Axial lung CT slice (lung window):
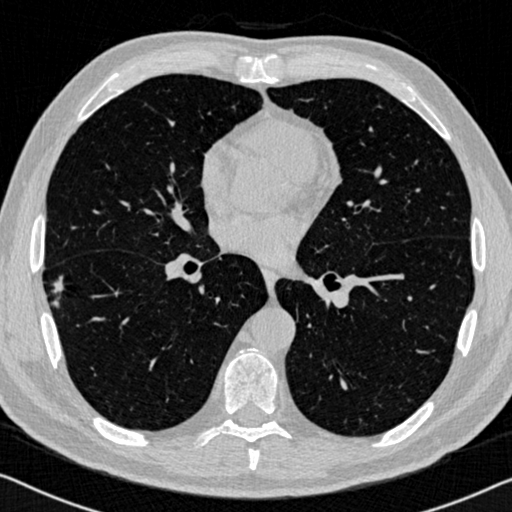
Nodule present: yes
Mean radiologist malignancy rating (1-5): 4.25